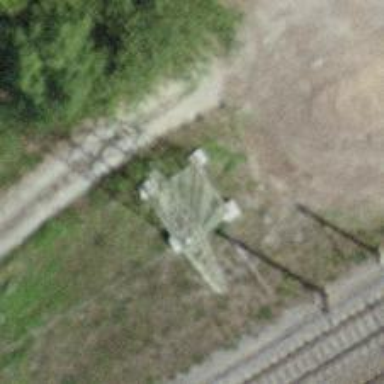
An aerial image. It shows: Power tower.